Interaction volume radius: 10 \u00c5
Interaction volume height: 30 \u00c5
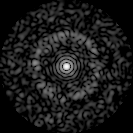
Disorder parameter: 0.8219